Question: Having a bit of trouble here. I have 4 DIVs. I want them to be positioned like so:

So, I floated DIV 1 to the left and floated DIV 4 to the right. So far so good. However, when I include DIVs 2 and 3, everything starts breaking. Depending on how I order the DIVs in my HTML, sometimes they don't show up at all, are on the next line, are out of order, etc. It's all getting quite confusing. I don't see a 'float:center;' CSS code so I'm not exactly sure how to do this.
Some assistance would be much appreciated! Thanks.
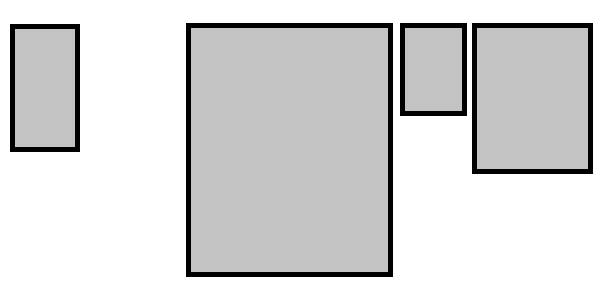
Answer: There is no float:center and floating one to the left and another to the right does not leave the rest going to the middle. You have to choose between what to float to the right and what to the left.
In your case I think floating 1 to the left and 2,3 and 4 to the right would do the job.